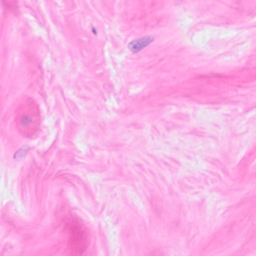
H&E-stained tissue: Breast